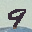
Label: 9